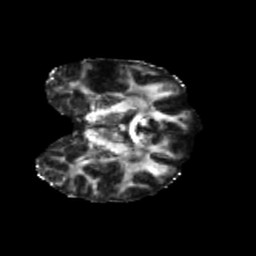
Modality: FA
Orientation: coronal
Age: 59
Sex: female
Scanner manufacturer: siemens
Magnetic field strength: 3 T
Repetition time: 5.25 s
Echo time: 0.08 s